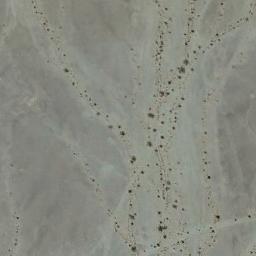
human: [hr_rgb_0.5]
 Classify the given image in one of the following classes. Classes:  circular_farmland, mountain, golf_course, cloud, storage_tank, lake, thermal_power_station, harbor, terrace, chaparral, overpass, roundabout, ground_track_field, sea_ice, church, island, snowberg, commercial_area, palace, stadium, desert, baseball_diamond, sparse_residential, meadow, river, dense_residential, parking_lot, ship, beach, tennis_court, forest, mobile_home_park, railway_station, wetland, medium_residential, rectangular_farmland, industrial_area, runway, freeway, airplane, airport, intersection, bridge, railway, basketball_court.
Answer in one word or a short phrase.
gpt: chaparral